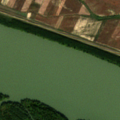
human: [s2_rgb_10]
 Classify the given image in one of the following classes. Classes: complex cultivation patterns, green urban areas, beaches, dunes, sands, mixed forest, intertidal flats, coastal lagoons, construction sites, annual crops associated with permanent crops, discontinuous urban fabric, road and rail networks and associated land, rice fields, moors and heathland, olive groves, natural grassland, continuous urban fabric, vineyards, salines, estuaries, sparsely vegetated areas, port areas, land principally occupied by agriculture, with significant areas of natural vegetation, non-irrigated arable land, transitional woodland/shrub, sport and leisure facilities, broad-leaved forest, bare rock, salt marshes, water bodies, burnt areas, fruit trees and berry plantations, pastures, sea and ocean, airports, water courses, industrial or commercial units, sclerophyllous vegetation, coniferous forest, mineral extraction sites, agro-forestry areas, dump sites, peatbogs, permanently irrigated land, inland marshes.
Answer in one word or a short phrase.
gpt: non-irrigated arable land, broad-leaved forest, water courses